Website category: sports
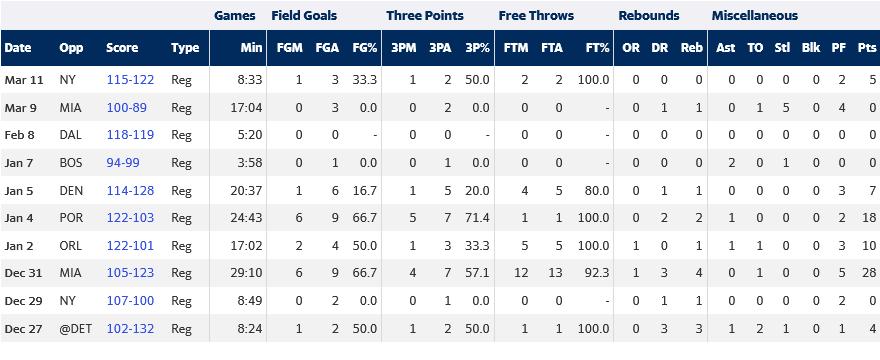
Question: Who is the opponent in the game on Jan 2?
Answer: ORL

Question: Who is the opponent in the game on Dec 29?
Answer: NY

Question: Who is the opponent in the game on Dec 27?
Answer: DET

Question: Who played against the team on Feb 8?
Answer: DAL

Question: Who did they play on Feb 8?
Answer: DAL

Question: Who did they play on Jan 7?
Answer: BOS

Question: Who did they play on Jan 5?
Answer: DEN

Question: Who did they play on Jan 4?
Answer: POR

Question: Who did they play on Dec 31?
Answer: MIA

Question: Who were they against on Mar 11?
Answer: NY

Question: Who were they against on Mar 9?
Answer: MIA

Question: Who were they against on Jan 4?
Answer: POR

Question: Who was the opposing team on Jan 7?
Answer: BOS

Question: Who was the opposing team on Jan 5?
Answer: DEN

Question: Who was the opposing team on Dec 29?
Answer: NY

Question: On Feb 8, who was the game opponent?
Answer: DAL

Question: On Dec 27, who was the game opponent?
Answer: DET

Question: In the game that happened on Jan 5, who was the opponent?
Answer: DEN

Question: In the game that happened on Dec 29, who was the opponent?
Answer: NY

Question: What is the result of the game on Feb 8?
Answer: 118-119

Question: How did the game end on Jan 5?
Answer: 114-128

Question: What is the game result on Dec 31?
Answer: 105-123

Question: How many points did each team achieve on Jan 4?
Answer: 122-103

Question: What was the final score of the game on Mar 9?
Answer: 100-89

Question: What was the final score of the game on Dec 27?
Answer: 102-132

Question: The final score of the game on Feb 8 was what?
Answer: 118-119

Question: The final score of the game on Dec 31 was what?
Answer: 105-123

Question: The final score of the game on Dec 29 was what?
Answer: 107-100

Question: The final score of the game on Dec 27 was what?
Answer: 102-132

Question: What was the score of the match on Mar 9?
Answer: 100-89

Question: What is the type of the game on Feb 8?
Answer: Reg

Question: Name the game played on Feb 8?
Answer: Reg

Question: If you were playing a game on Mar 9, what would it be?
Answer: Reg

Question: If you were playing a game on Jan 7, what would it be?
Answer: Reg

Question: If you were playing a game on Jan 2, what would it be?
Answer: Reg

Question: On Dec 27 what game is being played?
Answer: Reg

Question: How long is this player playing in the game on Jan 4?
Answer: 24:43

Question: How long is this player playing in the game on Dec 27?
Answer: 8:24

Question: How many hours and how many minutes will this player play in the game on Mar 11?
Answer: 8:33

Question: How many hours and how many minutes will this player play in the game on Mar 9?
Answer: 17:04

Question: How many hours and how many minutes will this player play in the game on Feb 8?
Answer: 5:20

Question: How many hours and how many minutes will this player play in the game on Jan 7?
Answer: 3:58

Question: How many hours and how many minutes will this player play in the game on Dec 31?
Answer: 29:10

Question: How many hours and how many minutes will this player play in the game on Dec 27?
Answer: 8:24

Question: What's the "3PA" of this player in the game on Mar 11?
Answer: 2

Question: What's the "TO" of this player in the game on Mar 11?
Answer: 0

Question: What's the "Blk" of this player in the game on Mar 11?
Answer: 0

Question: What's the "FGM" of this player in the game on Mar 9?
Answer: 0

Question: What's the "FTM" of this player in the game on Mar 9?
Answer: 0

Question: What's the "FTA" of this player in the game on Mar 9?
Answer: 0

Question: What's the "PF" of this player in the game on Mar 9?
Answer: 4

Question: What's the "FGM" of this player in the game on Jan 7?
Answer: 0

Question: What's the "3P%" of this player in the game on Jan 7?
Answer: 0.0

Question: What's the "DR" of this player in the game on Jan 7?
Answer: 0

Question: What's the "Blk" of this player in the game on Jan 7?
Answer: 0

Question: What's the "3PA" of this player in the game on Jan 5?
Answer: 5

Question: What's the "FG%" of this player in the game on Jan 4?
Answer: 66.7

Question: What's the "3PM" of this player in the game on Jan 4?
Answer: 5

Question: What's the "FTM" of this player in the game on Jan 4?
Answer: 1

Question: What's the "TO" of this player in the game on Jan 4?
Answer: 0

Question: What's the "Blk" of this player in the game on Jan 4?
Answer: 0

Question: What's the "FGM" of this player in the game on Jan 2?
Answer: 2

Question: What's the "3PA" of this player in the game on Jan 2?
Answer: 3

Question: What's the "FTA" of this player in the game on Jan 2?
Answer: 5